Question: One of our application's users says that he cannot read news comment because of wrong symbols charset. He has Galaxy Ace Duos (GT-S6802) and made a screenshot:

Nobody else complains about the error. What could be the problem?
The app loads comments (UTF-8) from server API. Text of each comment has html format (contains images) and therefore is placed in a WebView this way:
'''
holder.text.loadData(text, "text/html; charset=UTF-8", "utf-8");
'''
App on Play Market: <URL>
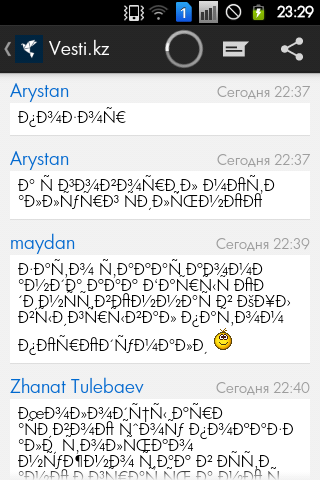
Answer: I solved my problem. But before it I tried to encode comment text to Base64 on server and decode it on app - didn't work.
Then I tried load encoded text in WebView:
'''
webview.loadData(comment.text_base64, "text/html; charset=UTF-8", "base64");
'''
It didn't work too.
Finally I tried this way:
'''
webview.getSettings().setDefaultTextEncodingName("utf-8");
webview.loadData(comment.text, "text/html; charset=utf-8", null);
'''
and it works perfect!
Use it in similar situations